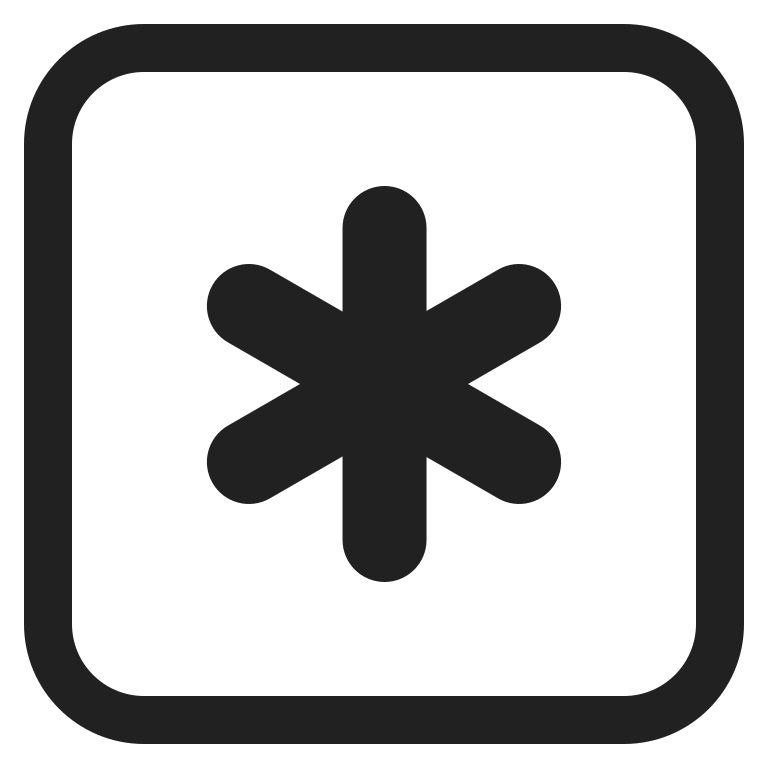
keycap asterisk high contrast